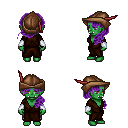
a pixel art fantasy rpg character, female body template, orc, green skin, brown robe, metal pants, purple princess hairstyle, leather cap, white cloth bracers, four views (front, back, left, right), 2x2 character sprite sheet, small pixel art, hard edges, no anti-aliasing